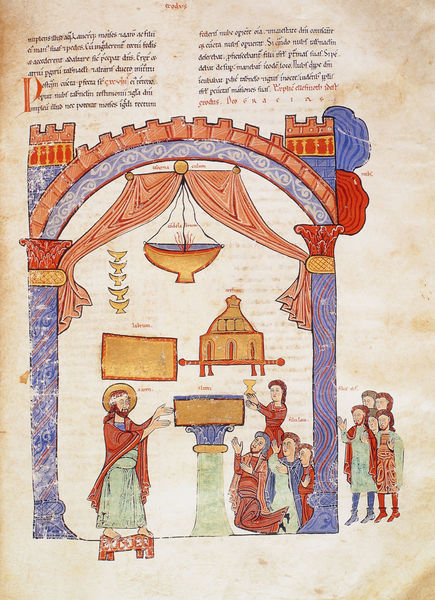
Titel: Bibel 1162
Institution: León, Colegiata de San Isidoro
Schlagwörter: blau, gott, gruppe, mann, grün, menschen, bunt, frau, lampe, männer, säule, säulen, zeichnung, rot, bibel, schale, stehen, vorhang, kirche, gold, kelch, schrift, bogen, trage, spalten, hocker, wein, podest, zinnen, foto, fotografie, truhe, buch, kreuz, seite, illustration, text, knien, volk, beten, altar, kapitell, heiligenschein, nimbus, christus, jesus, segen, heilige, opfer, abendmahl, jünger, taufe, christi, latein, buchmalerei, sänfte, bundeslade, blett, buchmaleei, #kapitell